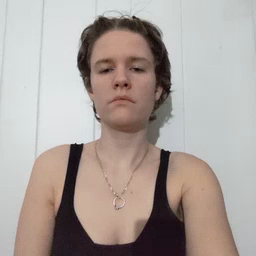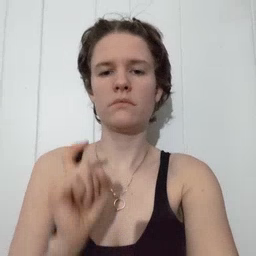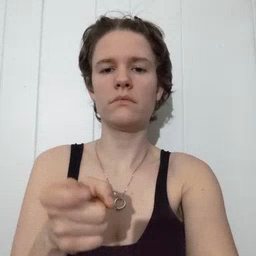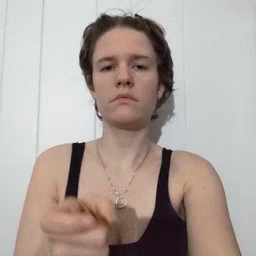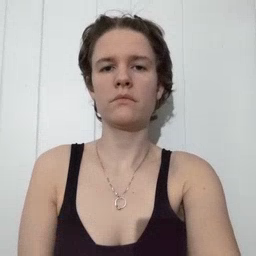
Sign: gift